You are looking at a signal-to-image encoding: consecutive vibration samples arranged as the rows of a grayscale square. Based on the visible evidence, which condition applies: normal, inner_race, outer_race, ball?
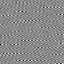
Answer: outer_race